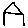
Label: house